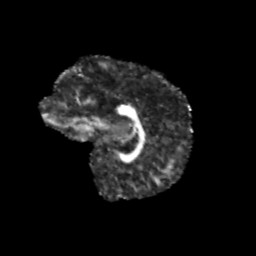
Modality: FA
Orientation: sagittal
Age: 11
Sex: female
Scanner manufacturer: siemens
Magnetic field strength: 3 T
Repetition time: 3.8 s
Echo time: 0.07 s